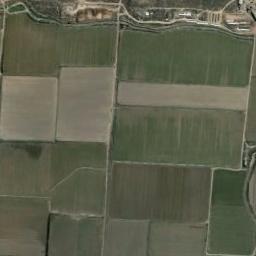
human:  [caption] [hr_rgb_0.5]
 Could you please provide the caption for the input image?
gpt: More than ten neatly arranged dark green, light green, Tan mixed rectangular farmlands of different sizes .

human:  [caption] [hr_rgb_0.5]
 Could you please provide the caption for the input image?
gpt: There are numerous rectangular farmlands of different sizes and shades .

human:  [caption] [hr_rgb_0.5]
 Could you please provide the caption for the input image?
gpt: There are some light green and bare rectangular farmland .

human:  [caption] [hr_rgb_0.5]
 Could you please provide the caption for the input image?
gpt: Several rectangular farmlands of different colors and sizes are arranged in neat rows .

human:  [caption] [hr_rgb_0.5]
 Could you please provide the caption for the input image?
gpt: There are some green rectangular farmlands .